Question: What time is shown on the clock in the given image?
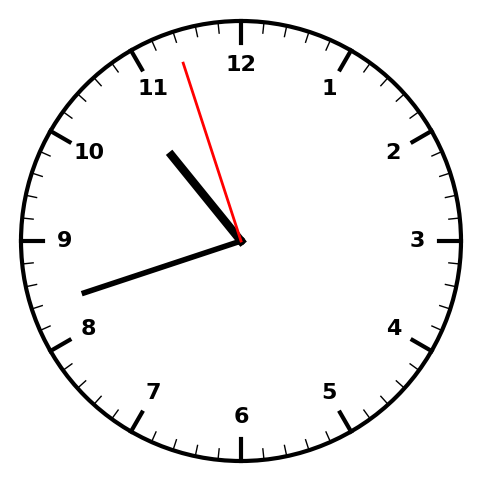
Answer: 10:41:57